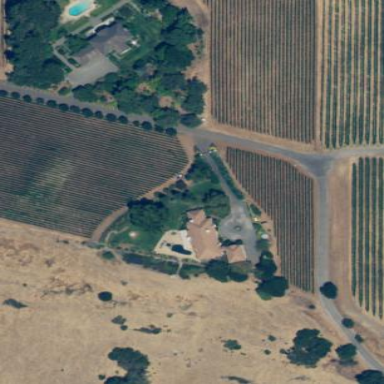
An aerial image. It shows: Vineyard growing wine grapes.